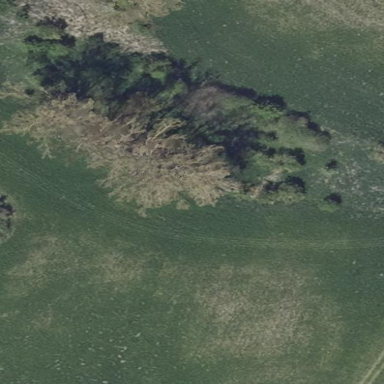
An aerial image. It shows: Patch of scrub vegetation.